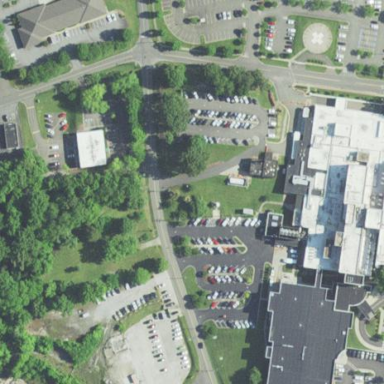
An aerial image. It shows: Hospital providing healthcare services.